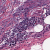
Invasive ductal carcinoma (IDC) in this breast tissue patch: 0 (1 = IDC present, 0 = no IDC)